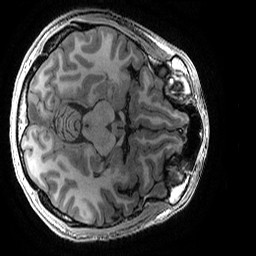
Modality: T1w
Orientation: axial
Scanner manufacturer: ge
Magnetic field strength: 3 T
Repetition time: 0.008156 s
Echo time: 0.00318 s